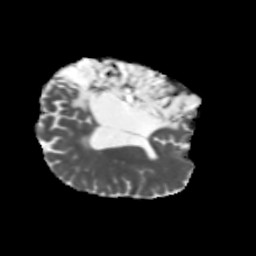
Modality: MD
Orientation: axial
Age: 48
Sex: male
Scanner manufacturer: siemens
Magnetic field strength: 3 T
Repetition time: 5.47 s
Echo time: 0.0854 s